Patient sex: M
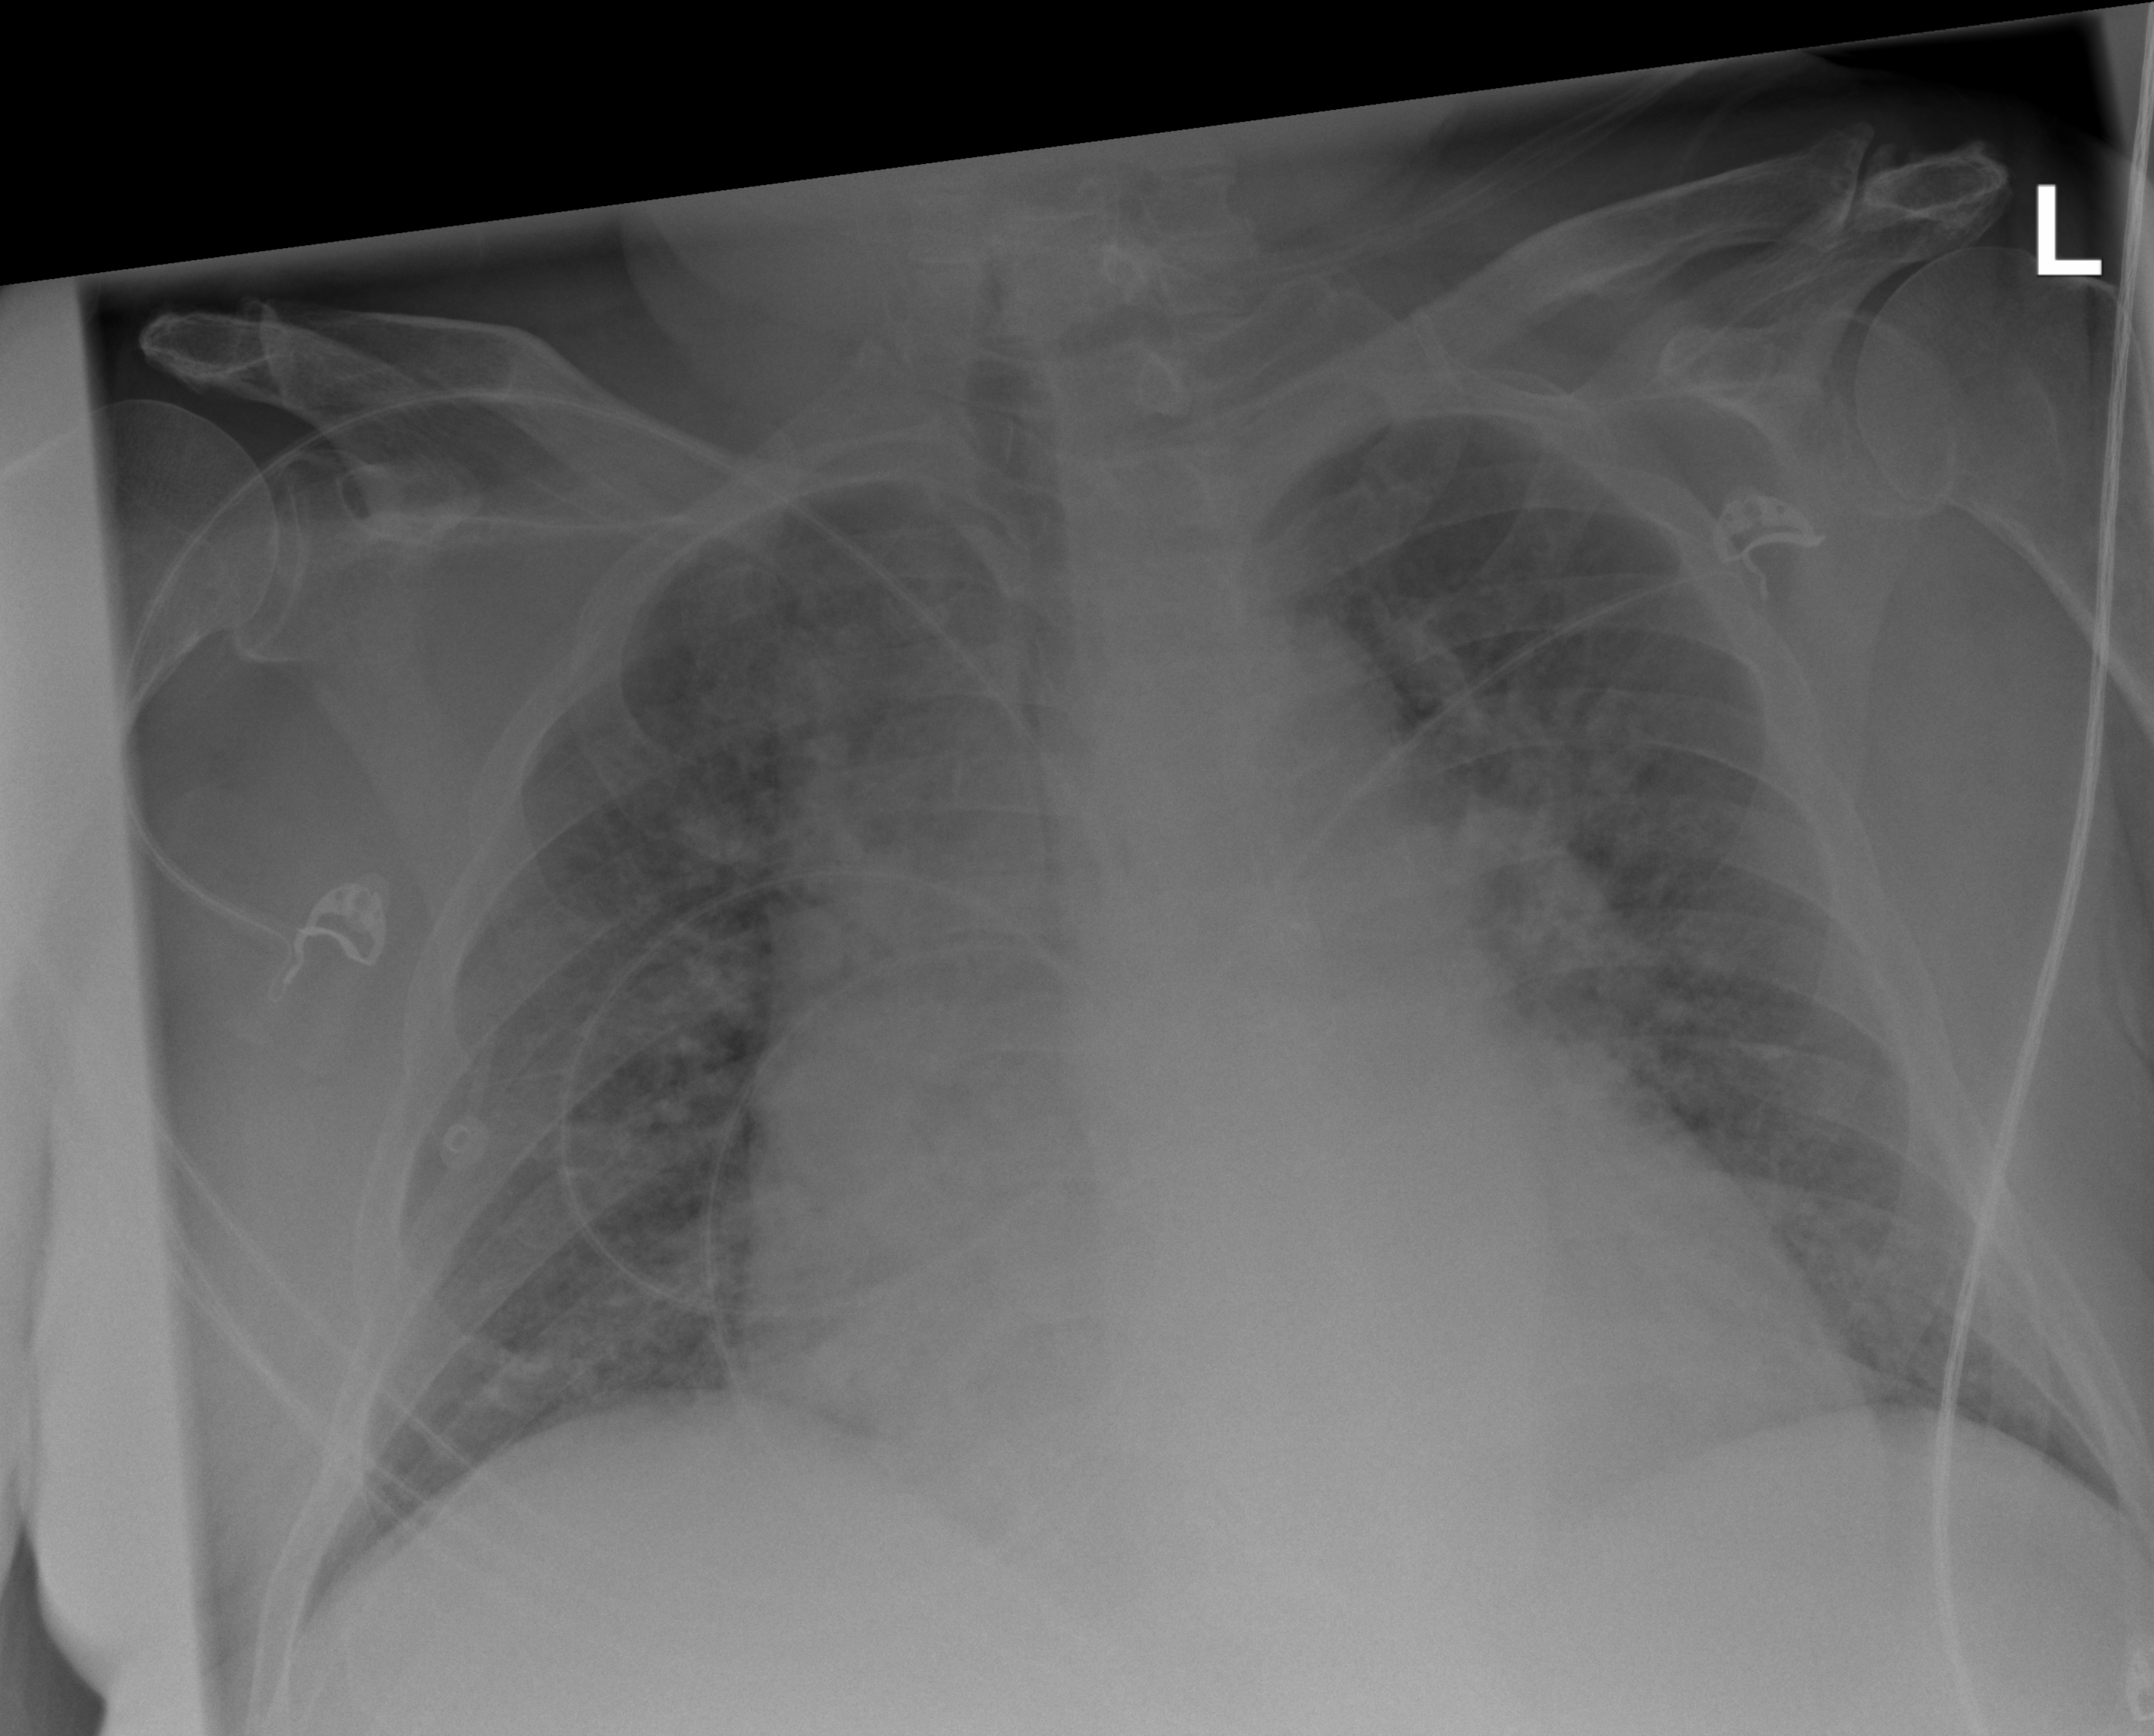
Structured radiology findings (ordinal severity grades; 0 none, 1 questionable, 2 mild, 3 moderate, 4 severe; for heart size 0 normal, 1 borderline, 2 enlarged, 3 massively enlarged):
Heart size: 3
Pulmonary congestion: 2
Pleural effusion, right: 0
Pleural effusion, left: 0
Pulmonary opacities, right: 2
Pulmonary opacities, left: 2
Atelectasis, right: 0
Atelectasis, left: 0